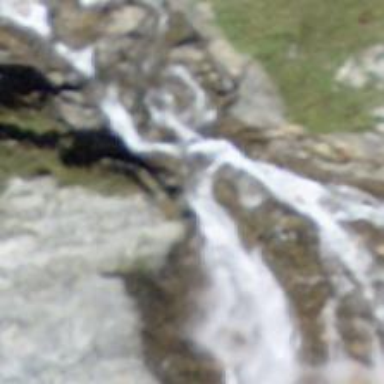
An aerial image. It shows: Beautiful waterfall.